Question: I'm trying to render an image to the window. Super simple (or so I thought). No matter what I do, I always get this purple square. Some tidbits of my code:
'''
// load image from file, called one time on load:
glClearColor (0.0, 0.0, 0.0, 0.0);
glShadeModel(GL_FLAT);
glEnable(GL_DEPTH_TEST);
RgbImage theTexMap( filename );
glGenTextures(1, &textureID);
glBindTexture(GL_TEXTURE_2D, textureID);
glTexParameteri(GL_TEXTURE_2D, GL_TEXTURE_WRAP_S, GL_REPEAT);
glTexParameteri(GL_TEXTURE_2D, GL_TEXTURE_WRAP_T, GL_REPEAT);
glTexParameteri(GL_TEXTURE_2D, GL_TEXTURE_MAG_FILTER, GL_LINEAR);
glTexParameteri(GL_TEXTURE_2D, GL_TEXTURE_MIN_FILTER, GL_LINEAR);
glTexImage2D(GL_TEXTURE_2D, 0, GL_RGBA8, theTexMap.GetNumCols(), theTexMap.GetNumRows(), 0, GL_RGB, GL_UNSIGNED_BYTE, theTexMap.ImageData() );
// render quad and texture, called inside glutDisplayFunc callback
glEnable(GL_TEXTURE_2D);
glTexEnvf(GL_TEXTURE_ENV, GL_TEXTURE_ENV_MODE, GL_MODULATE);
glBegin(GL_QUADS);
glTexCoord2f(0.0, 0.0); glVertex3f(-50.0, -50.0, 0.0);
glTexCoord2f(0.0, 1.0); glVertex3f(-50.0, 50.0, 0.0);
glTexCoord2f(1.0, 1.0); glVertex3f(50.0, 50.0, 0.0);
glTexCoord2f(1.0, 0.0); glVertex3f(50.0, -50.0, 0.0);
glEnd();
glFlush();
glDisable(GL_TEXTURE_2D);
'''
I'm cutting out a lot of code because I'm attempting to extend an example from third party library (ARToolkit). There's a lot more code in there than needs displaying here.
Any ideas for a mistake I might be making that would display the quad, but not render the texture/image?

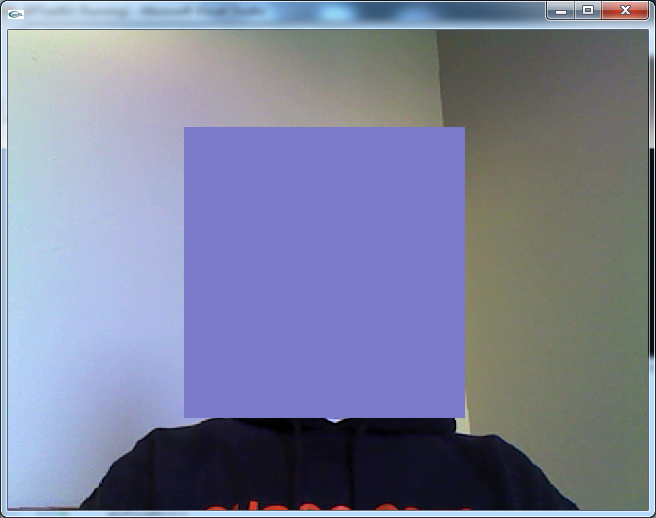
Answer: Rebind your texture object in your 'glutDisplayFunc()' callback, Just In Case™️.
Also, I'm slightly leery of the 'GL_RGBA8'. Try 'GL_RGBA'. Probably superstition on my part though.